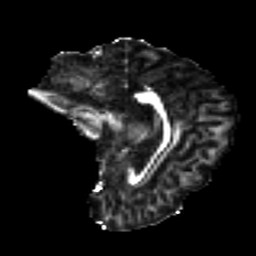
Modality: FA
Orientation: sagittal
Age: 27
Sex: female
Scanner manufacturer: ge
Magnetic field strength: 3 T
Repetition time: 7.8 s
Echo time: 0.0606 s